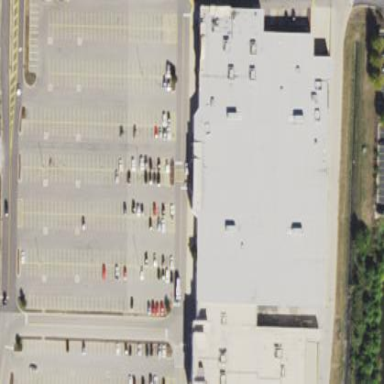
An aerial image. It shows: Department store.